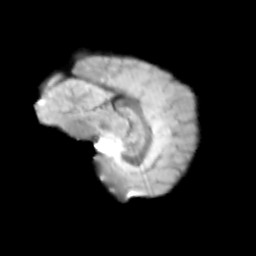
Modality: T2w
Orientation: sagittal
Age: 11
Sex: female
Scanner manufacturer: siemens
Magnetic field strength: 3 T
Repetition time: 3.8 s
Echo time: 0.07 s